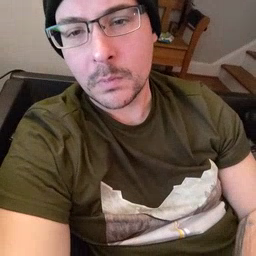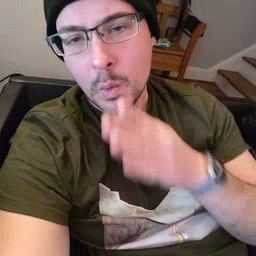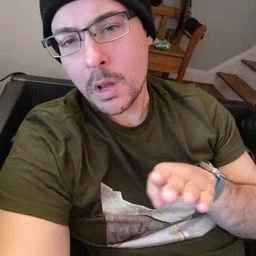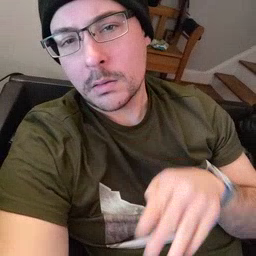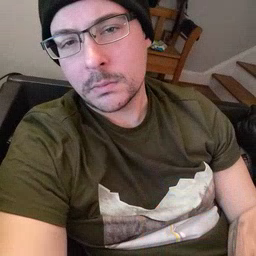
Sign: quiet